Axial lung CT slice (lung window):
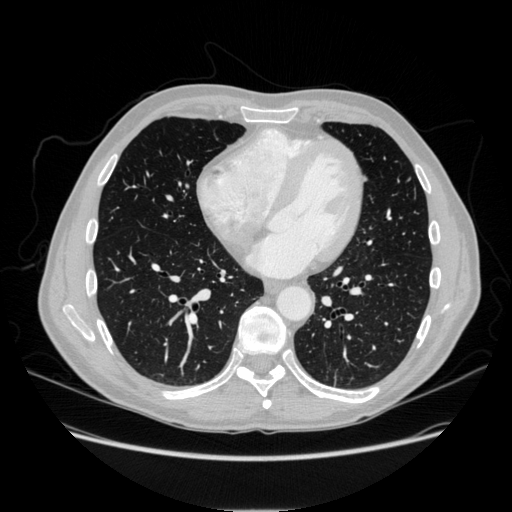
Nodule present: yes
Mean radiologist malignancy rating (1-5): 2.333